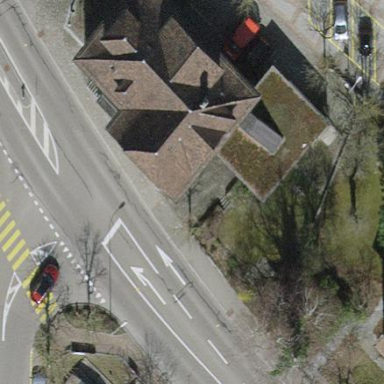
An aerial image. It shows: Office building with hipped roof.